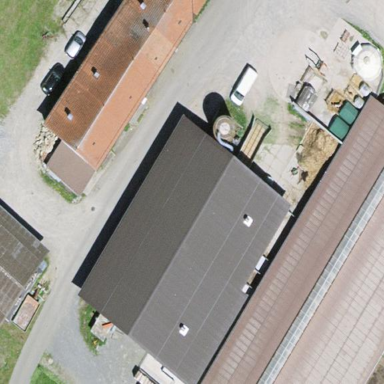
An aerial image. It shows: Farmyard area.